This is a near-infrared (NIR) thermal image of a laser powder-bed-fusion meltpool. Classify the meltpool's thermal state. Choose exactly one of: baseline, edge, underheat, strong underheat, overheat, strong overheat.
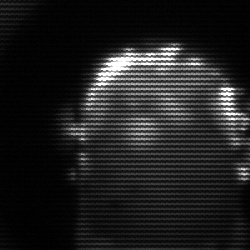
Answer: baseline